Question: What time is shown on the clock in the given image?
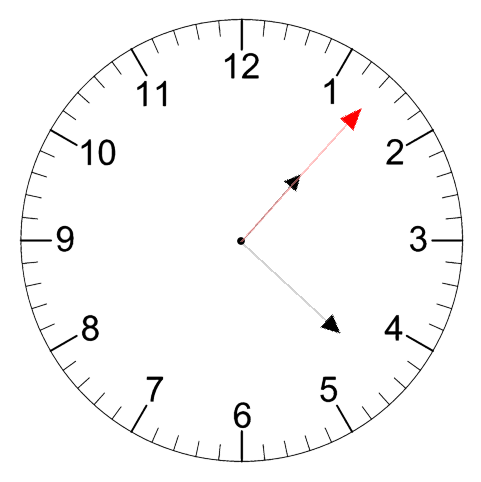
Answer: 01:22:07